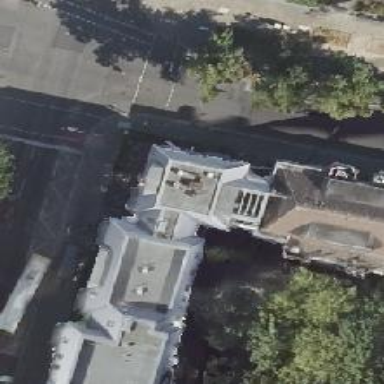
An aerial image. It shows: Pub.